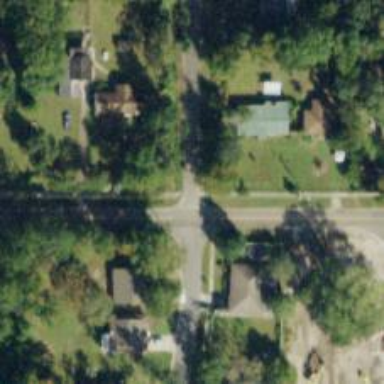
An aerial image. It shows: Unmarked road crossing.